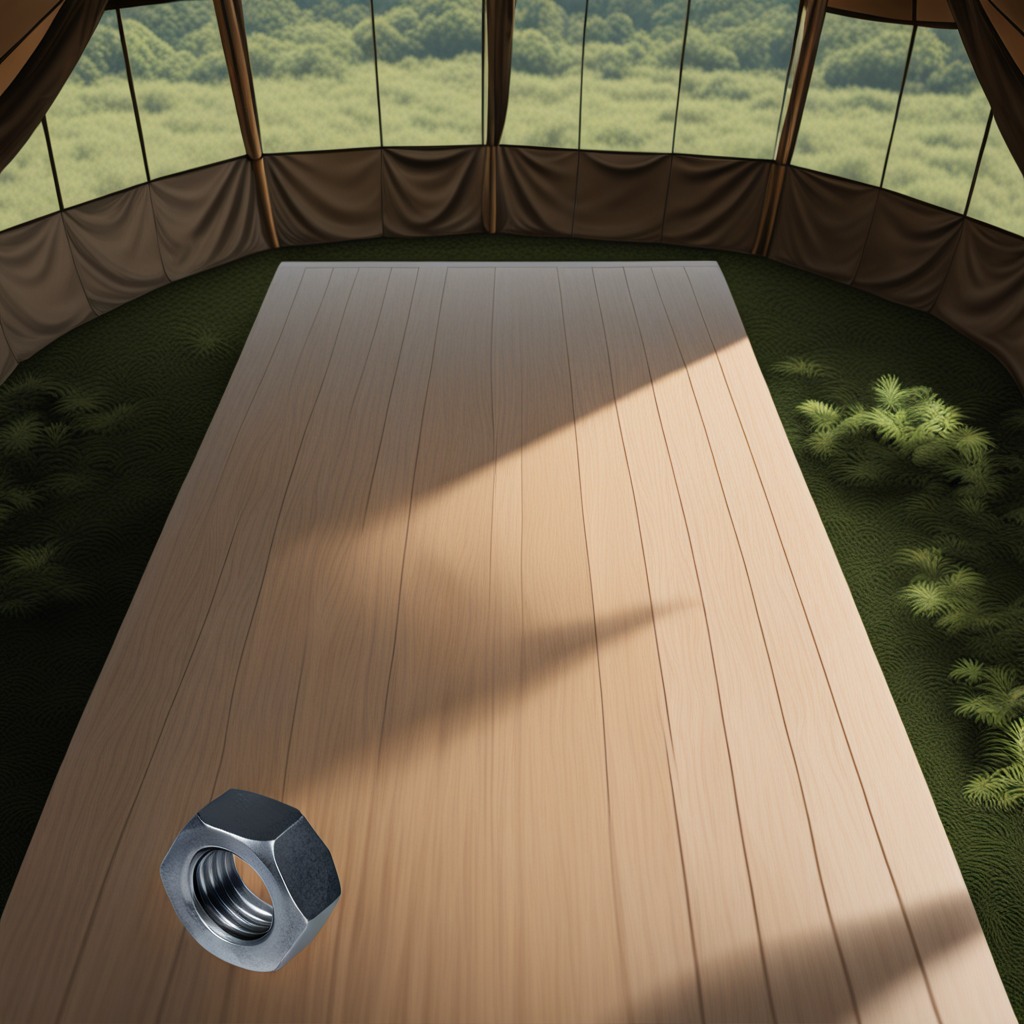
A metal nut is lying on the wooden table inside a jungle field workshop tent.